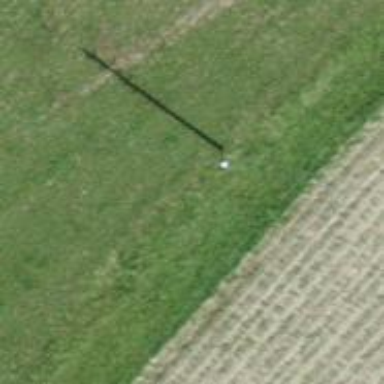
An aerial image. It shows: Power pole.